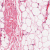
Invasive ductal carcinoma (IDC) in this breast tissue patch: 0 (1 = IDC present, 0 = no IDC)